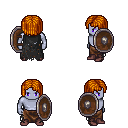
a pixel art fantasy rpg character, male body template, dark elf, purple skin, black tattered cape, robe skirt, dark blonde pageboy hairstyle, maroon shoes, shield, four views (front, back, left, right), 2x2 character sprite sheet, small pixel art, hard edges, no anti-aliasing